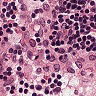
Metastatic tissue present: no